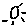
Label: sun